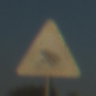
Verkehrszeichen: AmphibienwanderungRechts
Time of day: SunriseSunset
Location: Outdoor (Beach)
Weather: Clear
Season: NotSpecified
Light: Natural